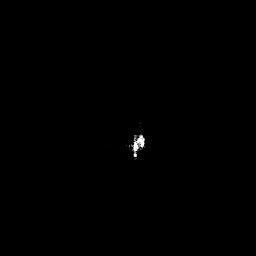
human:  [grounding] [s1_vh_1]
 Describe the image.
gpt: In the satellite image, there is  <ref>1 small ship </ref> <box>[[51, 51, 56, 59, 0]]</box> located at center.